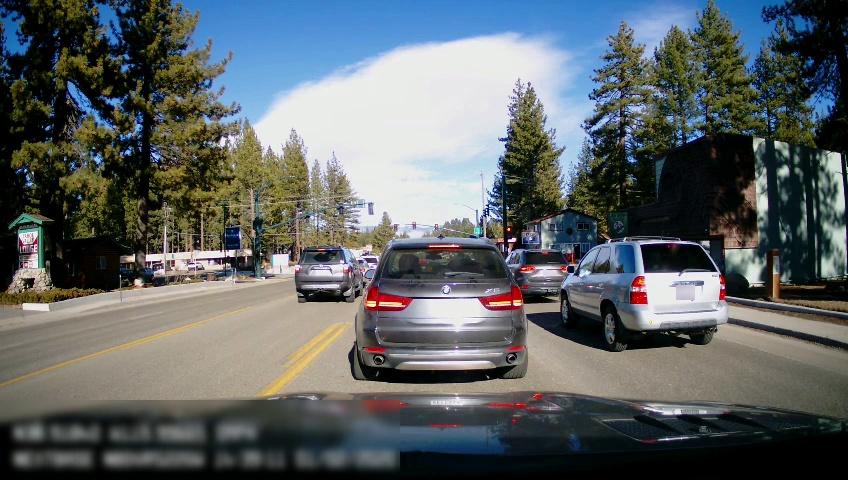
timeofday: Day
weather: Sunny
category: Drivable Space
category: Vehicles | SUV
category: Vehicles | SUV
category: Vehicles | Car
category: Vehicles | SUV
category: Vehicles | SUV
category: Vehicles | SUV
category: Vehicles | SUV
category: Vehicles | Car
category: Lanes | Opposite Lane
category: Lanes | Current Lane
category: Traffic | Lights
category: Traffic | Signs
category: Traffic | Lights
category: Traffic | Lights
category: Traffic | Lights